Interaction volume radius: 5 \u00c5
Interaction volume height: 20 \u00c5
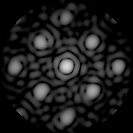
Disorder parameter: 0.2511